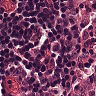
Metastatic tissue present: no